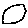
Label: circle